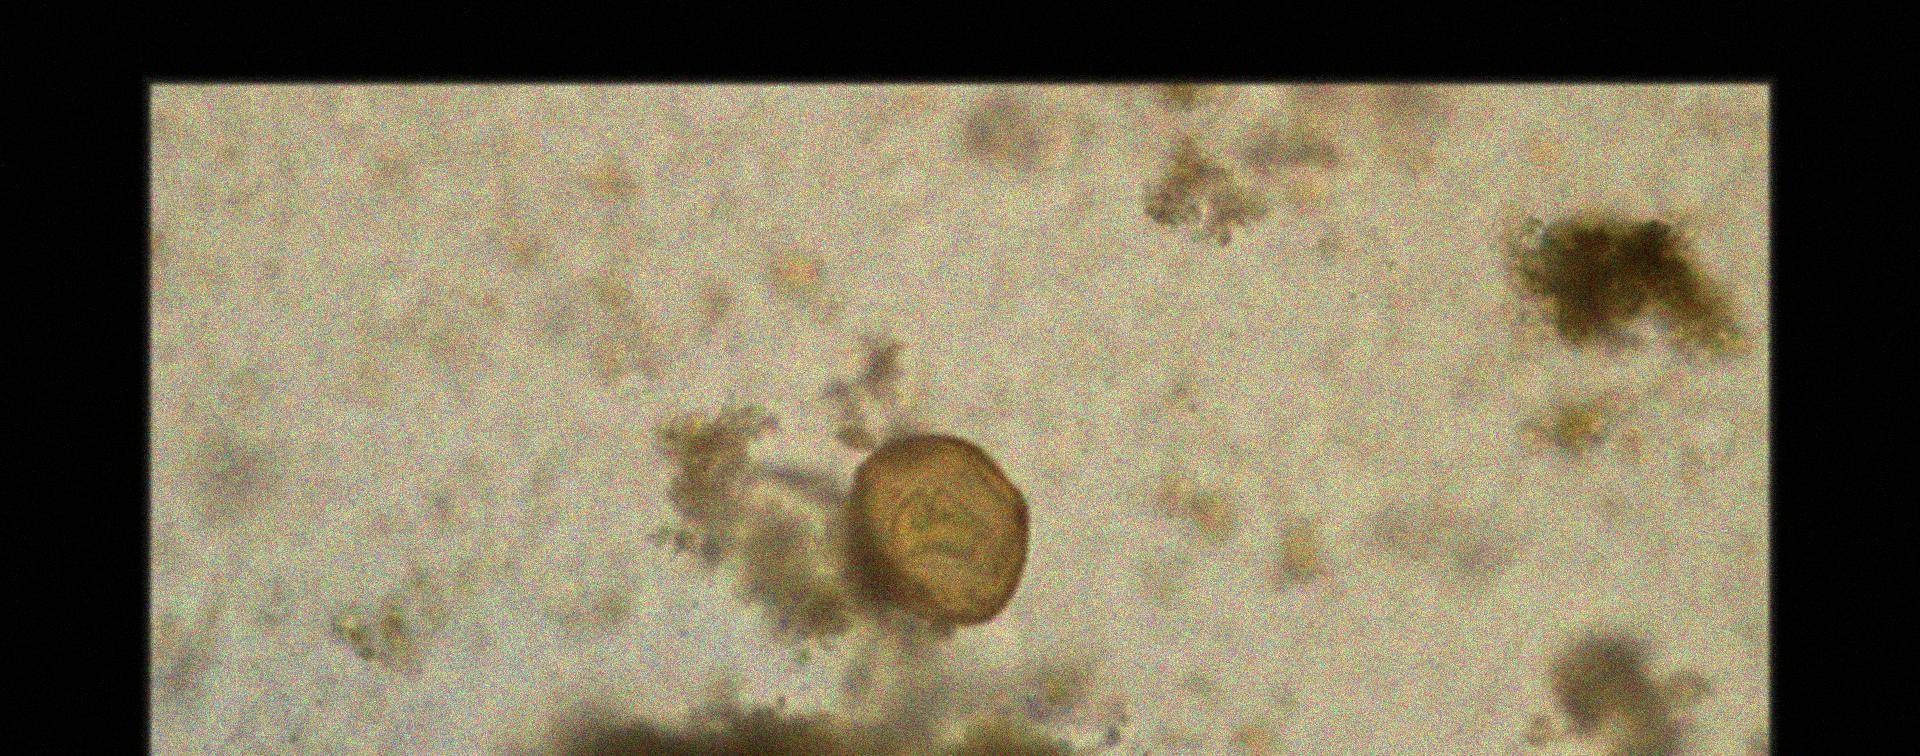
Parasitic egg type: Hymenolepis diminuta